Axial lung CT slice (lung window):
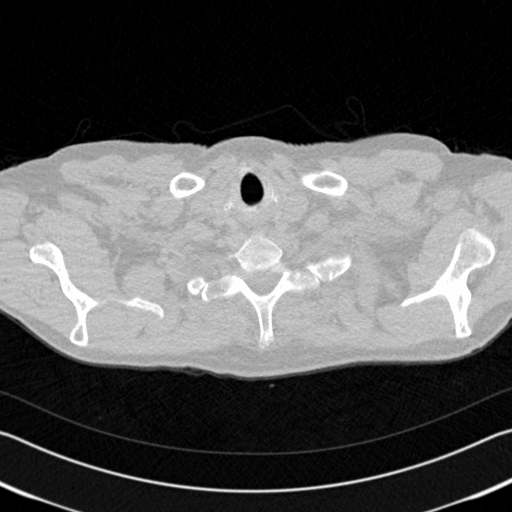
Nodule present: no